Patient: sex M, age 57
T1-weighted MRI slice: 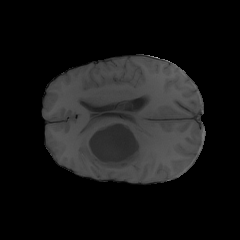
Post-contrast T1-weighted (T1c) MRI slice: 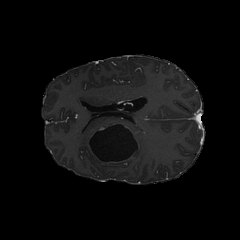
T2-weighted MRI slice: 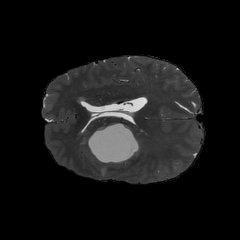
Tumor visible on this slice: yes
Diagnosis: Glioblastoma, IDH-wildtype
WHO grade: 4